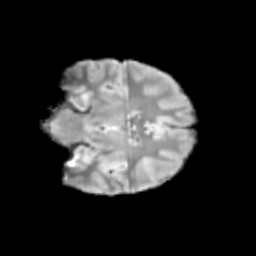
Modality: T2w
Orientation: coronal
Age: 11
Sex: male
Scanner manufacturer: siemens
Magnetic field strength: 3 T
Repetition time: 3.8 s
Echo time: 0.07 s